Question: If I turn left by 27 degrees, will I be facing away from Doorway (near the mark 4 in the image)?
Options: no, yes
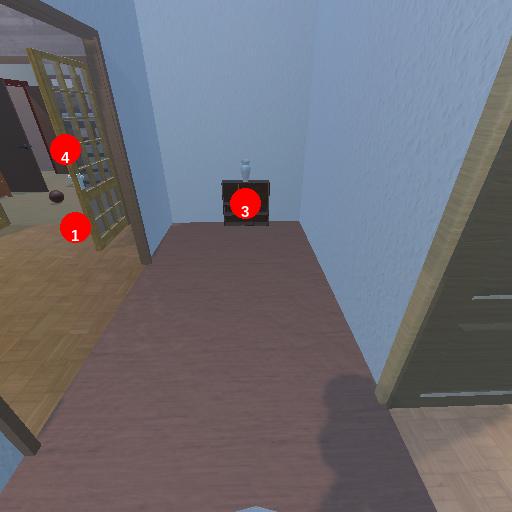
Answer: no